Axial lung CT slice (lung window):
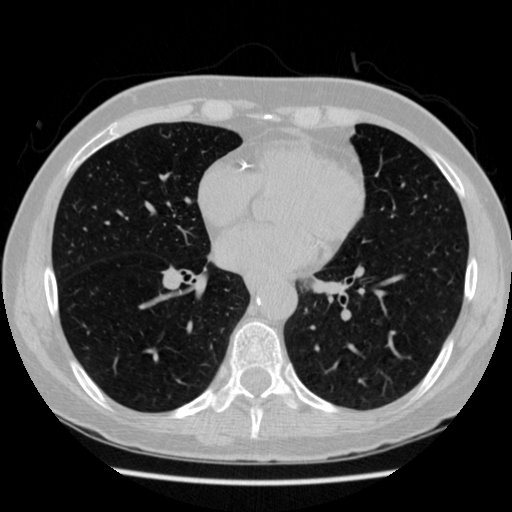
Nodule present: no